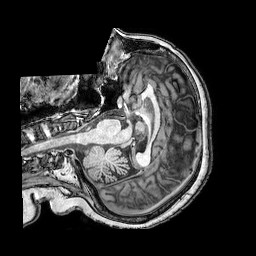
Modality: T1w
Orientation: axial
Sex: female
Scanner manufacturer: philips
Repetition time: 0.008222 s
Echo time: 0.00377 s